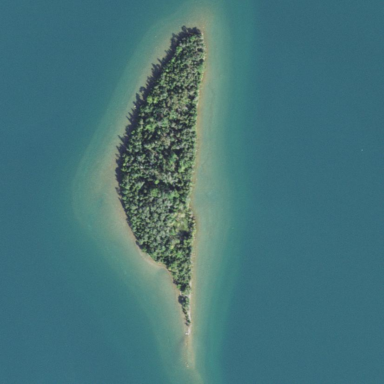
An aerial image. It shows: Islet.